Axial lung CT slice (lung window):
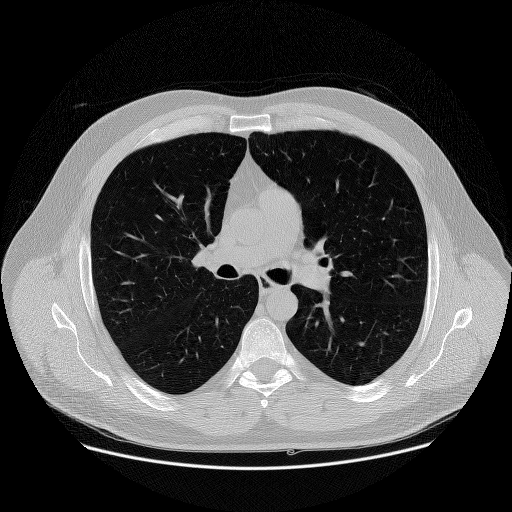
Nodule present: no